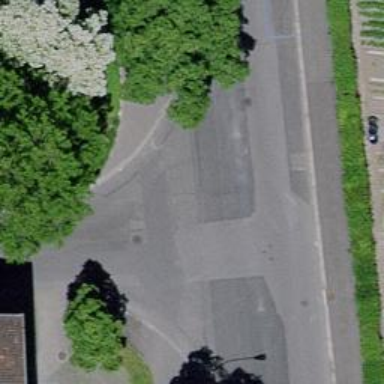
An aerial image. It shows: Kerb serving as barrier.